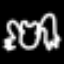
Label: frog